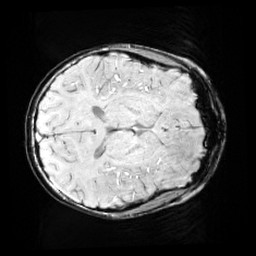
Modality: SWI
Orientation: axial
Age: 9
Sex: female
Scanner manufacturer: siemens
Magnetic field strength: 3 T
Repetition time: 0.027 s
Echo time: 0.02 s